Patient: sex F, age 70
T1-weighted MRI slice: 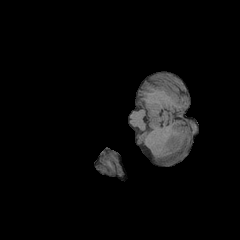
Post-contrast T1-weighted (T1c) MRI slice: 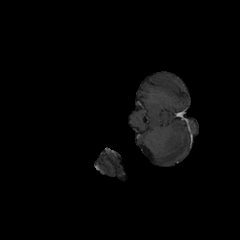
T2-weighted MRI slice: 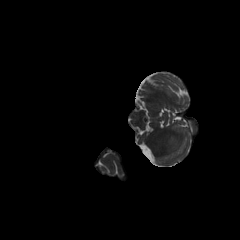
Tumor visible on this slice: no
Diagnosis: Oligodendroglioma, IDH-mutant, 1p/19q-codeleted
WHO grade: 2